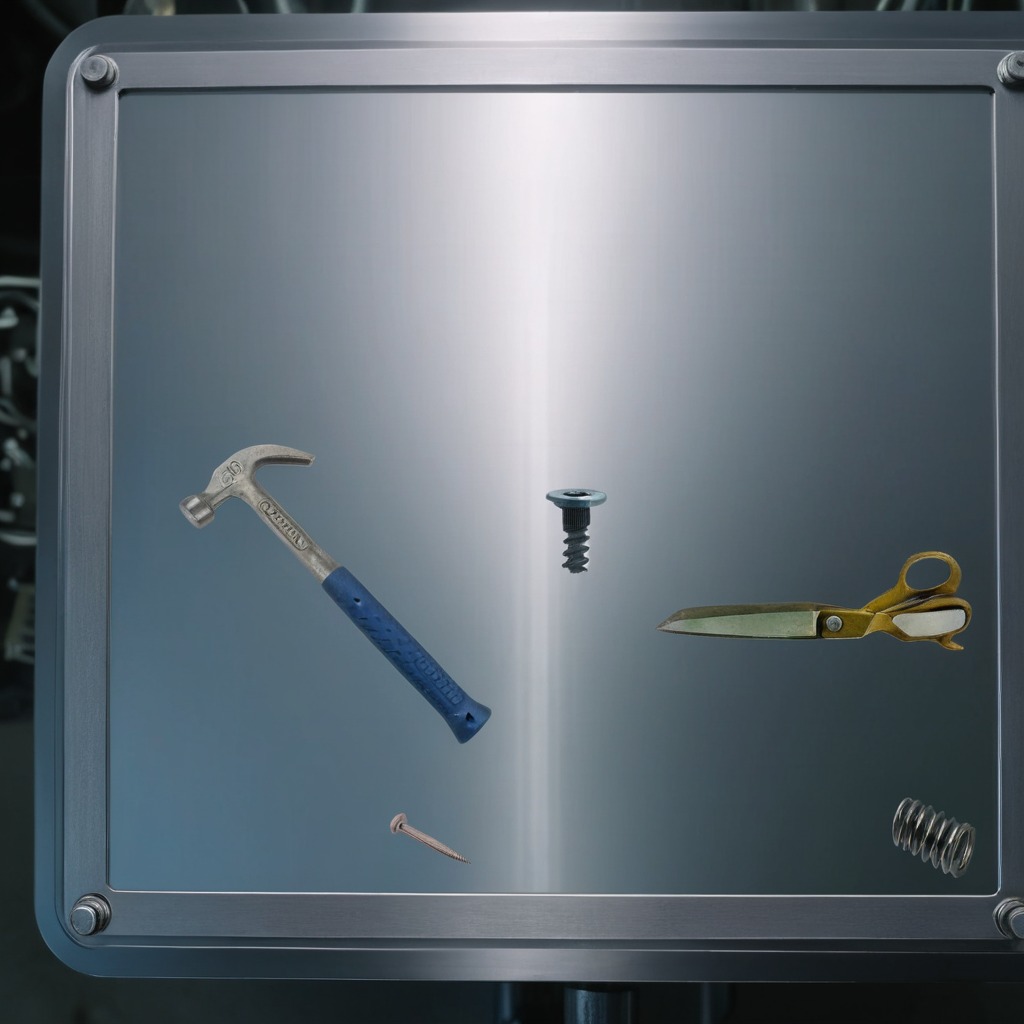
A machine screw, an iron nail, a hammer, a coiled metal spring, and a pair of scissors are lying on the metal table in a machine shop under fluorescent lights.